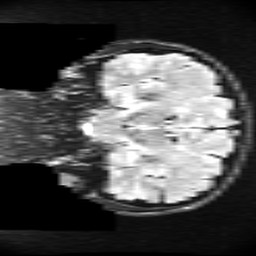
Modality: FLAIR
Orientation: coronal
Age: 27
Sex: male
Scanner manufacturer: ge
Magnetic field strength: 3 T
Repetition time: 11 s
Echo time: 0.1497 s